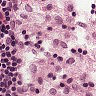
Metastatic tissue present: no